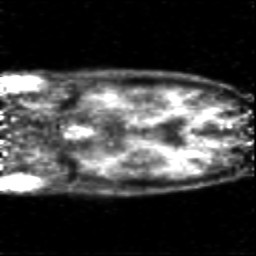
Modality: PET
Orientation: coronal
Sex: male
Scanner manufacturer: siemens